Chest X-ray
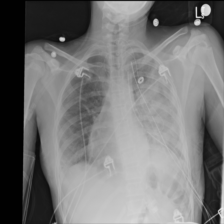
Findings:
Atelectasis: negative
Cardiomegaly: negative
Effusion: negative
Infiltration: negative
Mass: negative
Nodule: negative
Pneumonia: negative
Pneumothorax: negative
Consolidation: negative
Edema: negative
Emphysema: negative
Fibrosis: negative
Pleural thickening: negative
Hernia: negative